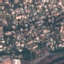
Land use / land cover class: Residential